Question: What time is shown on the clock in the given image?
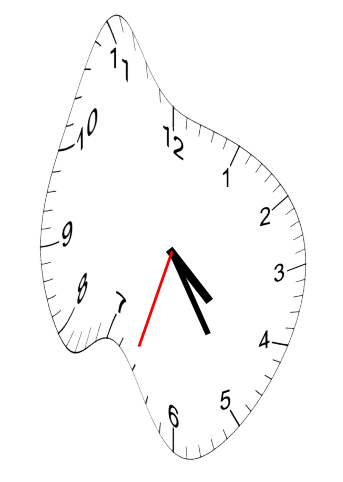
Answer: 04:24:33